Question: I have an issue with firefox, it doesn't load an image.All the other,Chrome, Opera and IE can load this but firefox fails, it does not display any picture and if i go check with firebug it displays the following error on the image link: "Failed to load the given URL". I did clear my cache, also, if i open the image link in another tab it works.
THe code:
'''
<ul class="nav navbar-nav navbar-right">
<li>
<a style='padding:4px' href="<?php echo $login_url?>">
<img src="<?php echo base_url(); ?>img/facebook_log22.png" class='facebookLogin' />
</a>
</li>
</ul>
'''
Also in style:
'''
.facebookLogin
{
height:40px;
}
'''
I'm using codeigniter(if u wonder about base_url() function) and bootstrap(but i don't think that matters so much.
Edit: I also see that it adds another class to the code...
Also,the error:

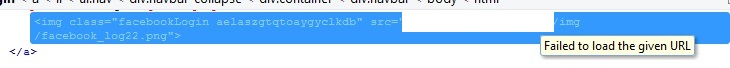
Answer: Ok,i finally know what the problem was,and it is called adblock plus.Damnit,totally forgot i have that installed on my firefox.
Thanks a lot guys.